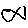
Label: fish